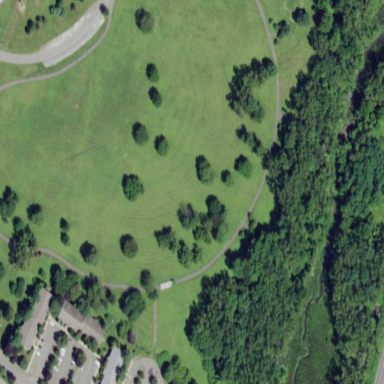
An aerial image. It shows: Park designated as recreation ground.